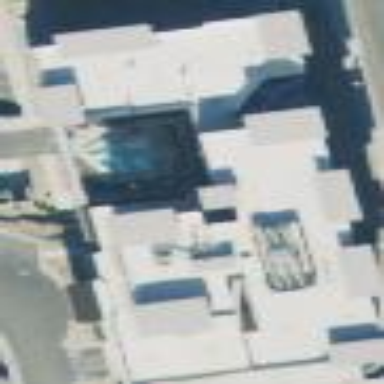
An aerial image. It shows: Hotel building.